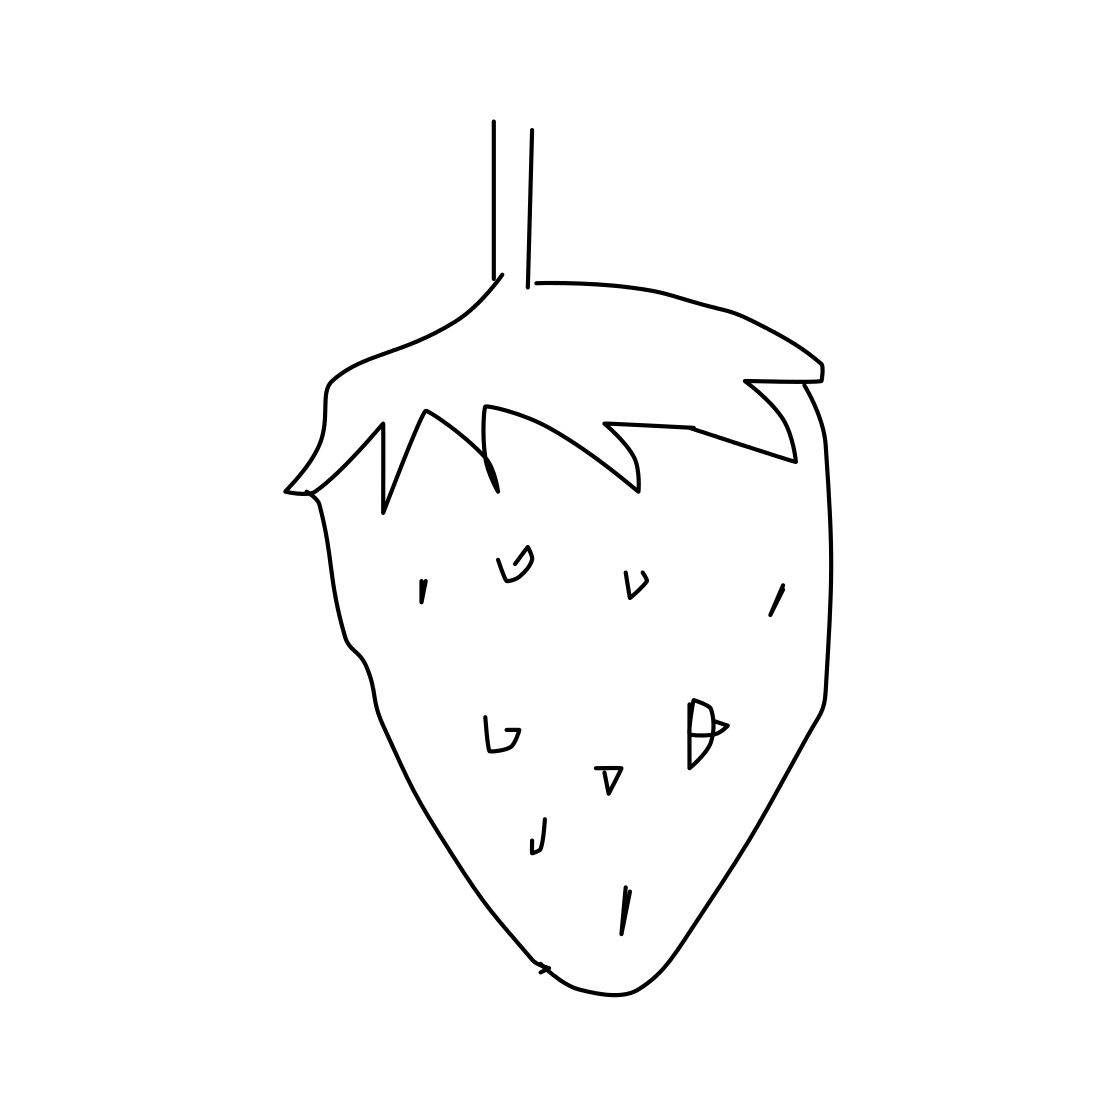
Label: strawberry